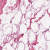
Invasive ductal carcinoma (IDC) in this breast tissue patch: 0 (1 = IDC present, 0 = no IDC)